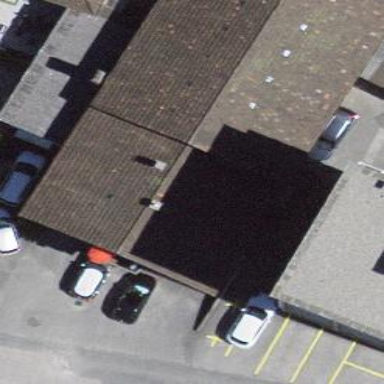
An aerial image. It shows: Residential building.